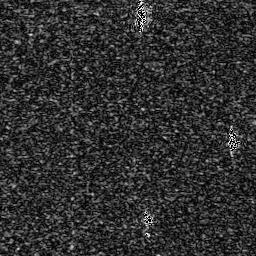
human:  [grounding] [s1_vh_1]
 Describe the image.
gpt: In the satellite image, there is  <ref>1 medium ship </ref> <box>[[87, 46, 94, 62, 0]]</box> located at right,  <ref>1 medium ship </ref> <box>[[51, 0, 58, 12, 0]]</box> located at top.